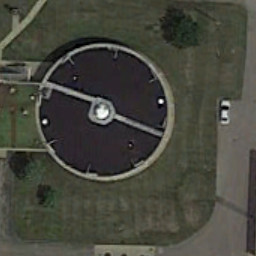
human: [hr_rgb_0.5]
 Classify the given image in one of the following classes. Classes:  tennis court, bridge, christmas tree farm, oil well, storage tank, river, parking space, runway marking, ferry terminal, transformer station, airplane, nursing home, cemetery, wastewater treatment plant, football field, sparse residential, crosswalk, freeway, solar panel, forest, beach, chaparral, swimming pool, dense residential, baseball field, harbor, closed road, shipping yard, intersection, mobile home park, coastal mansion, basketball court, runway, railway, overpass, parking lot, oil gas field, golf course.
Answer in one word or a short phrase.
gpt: wastewater treatment plant